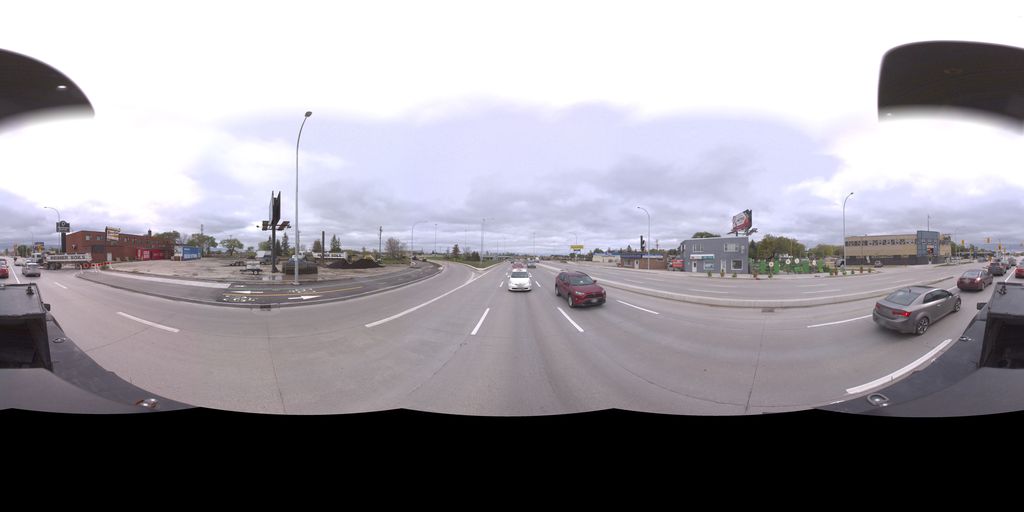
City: winnipeg